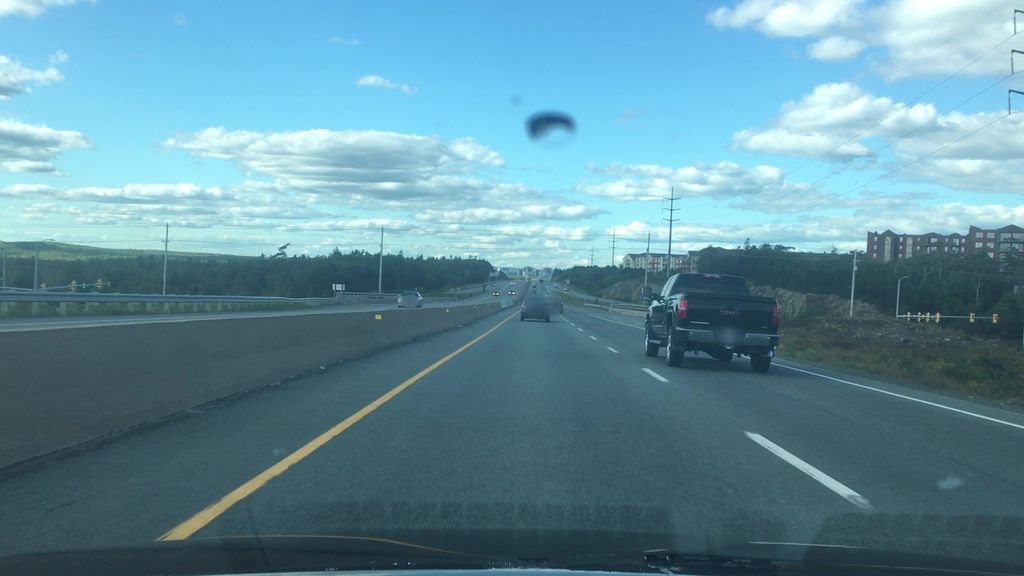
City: halifax